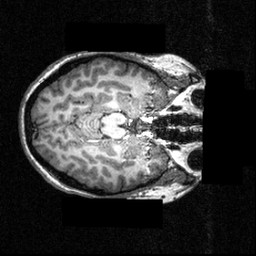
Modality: T1w
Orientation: axial
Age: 27
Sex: female
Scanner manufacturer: siemens
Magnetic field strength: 3.951 T
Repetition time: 1.5 s
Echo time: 0.00335 s